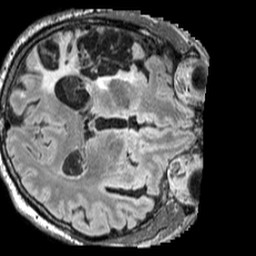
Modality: FLAIR
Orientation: axial
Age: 47
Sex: male
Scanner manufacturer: siemens
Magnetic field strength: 3 T
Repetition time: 5 s
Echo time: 0.387 s